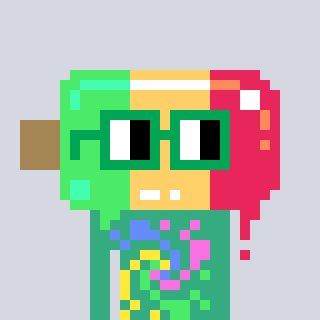
a pixel art character with square green glasses, a icepop-shaped head and a teal-colored body on a cool background